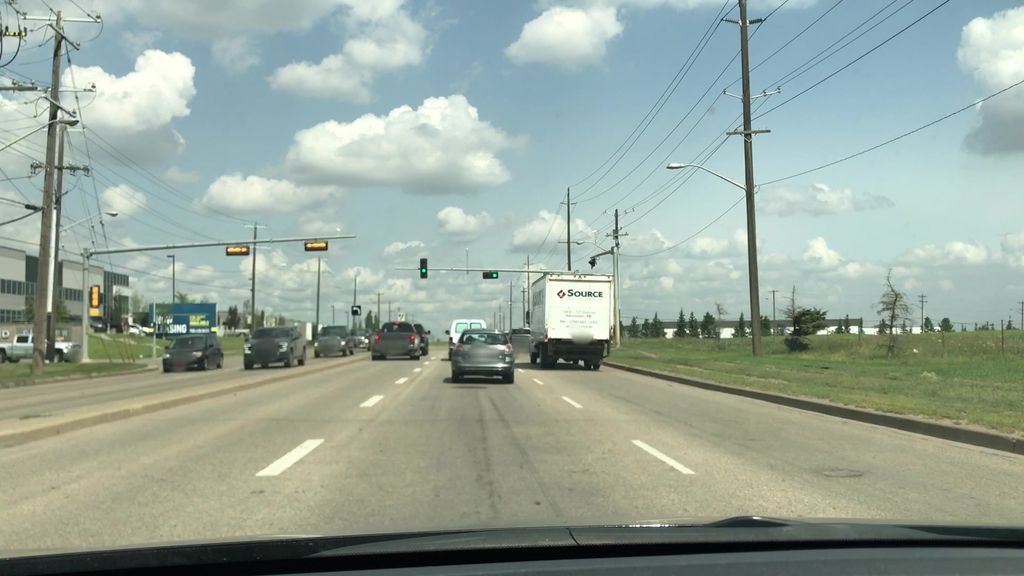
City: edmonton